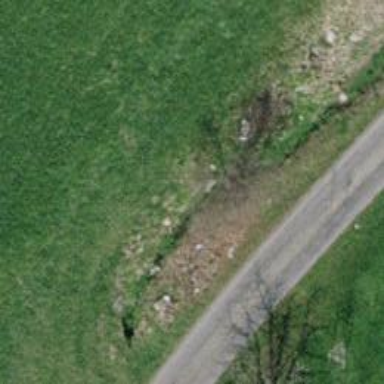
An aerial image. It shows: Ditch in the surroundings.